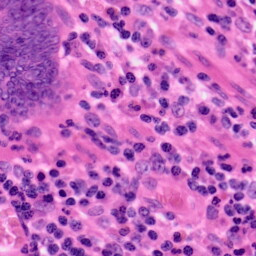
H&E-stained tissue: Colon